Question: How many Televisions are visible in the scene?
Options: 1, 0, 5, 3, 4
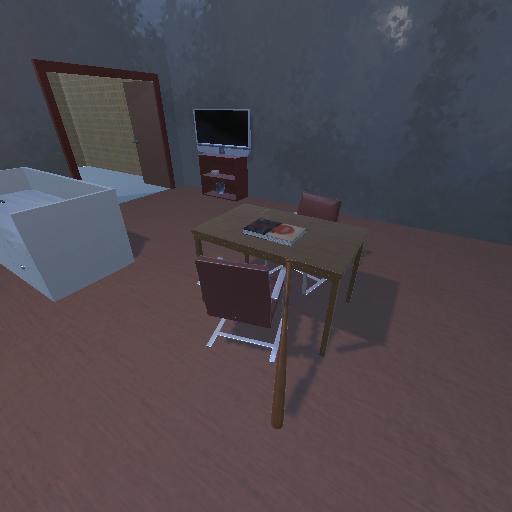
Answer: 1